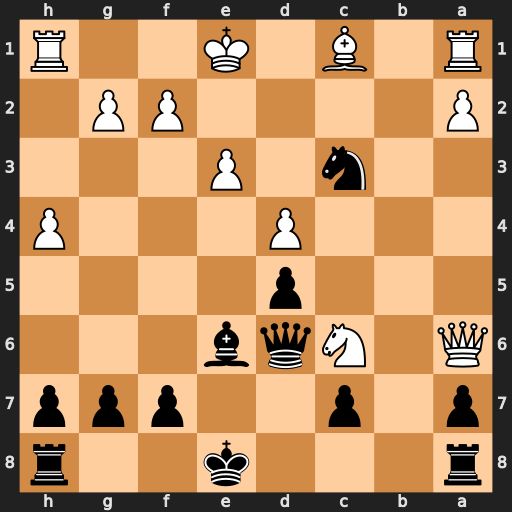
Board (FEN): r3k2r/p1p2ppp/Q1Nqb3/3p4/3P3P/2n1P3/P4PP1/R1B1K2R
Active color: b
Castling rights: KQkq
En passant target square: -
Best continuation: Bc8 Qa5 Qxc6